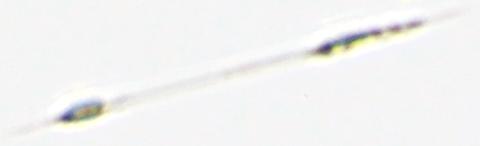
Label: Rhizosolenia